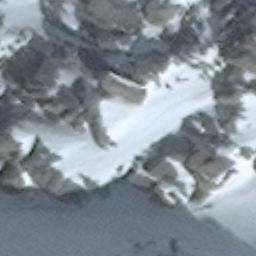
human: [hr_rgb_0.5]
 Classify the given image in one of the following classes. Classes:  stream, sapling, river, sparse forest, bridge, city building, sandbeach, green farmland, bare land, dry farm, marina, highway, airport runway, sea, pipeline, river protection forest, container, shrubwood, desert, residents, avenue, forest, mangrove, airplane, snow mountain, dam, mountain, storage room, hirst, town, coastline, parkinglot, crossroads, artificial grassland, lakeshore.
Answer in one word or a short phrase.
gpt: snow mountain